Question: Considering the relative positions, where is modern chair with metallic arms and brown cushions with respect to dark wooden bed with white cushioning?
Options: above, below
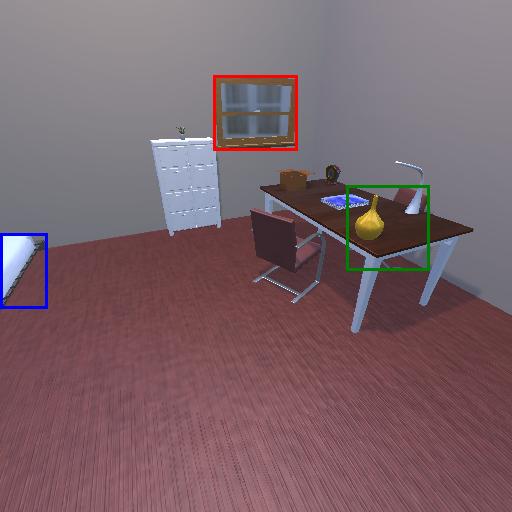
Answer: above